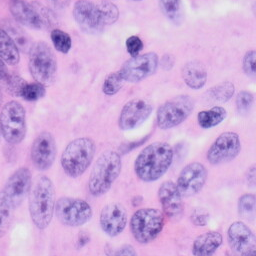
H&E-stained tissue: Skin